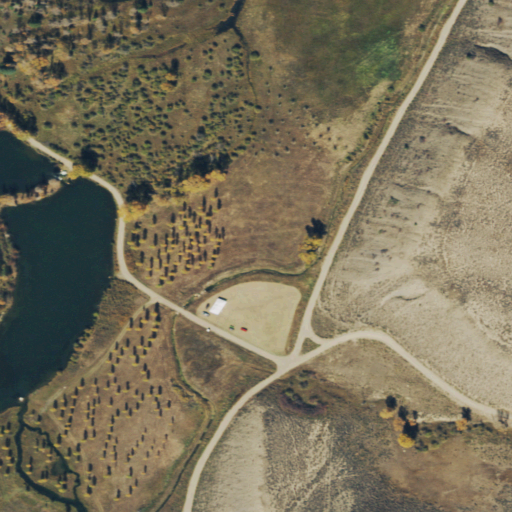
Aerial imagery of valley in Colorado named Harsha Gulch containing woody wetlands, shrub, herbaceous wetlands, open development, open water, low intensity development, and medium intensity development